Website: macys
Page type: gifting
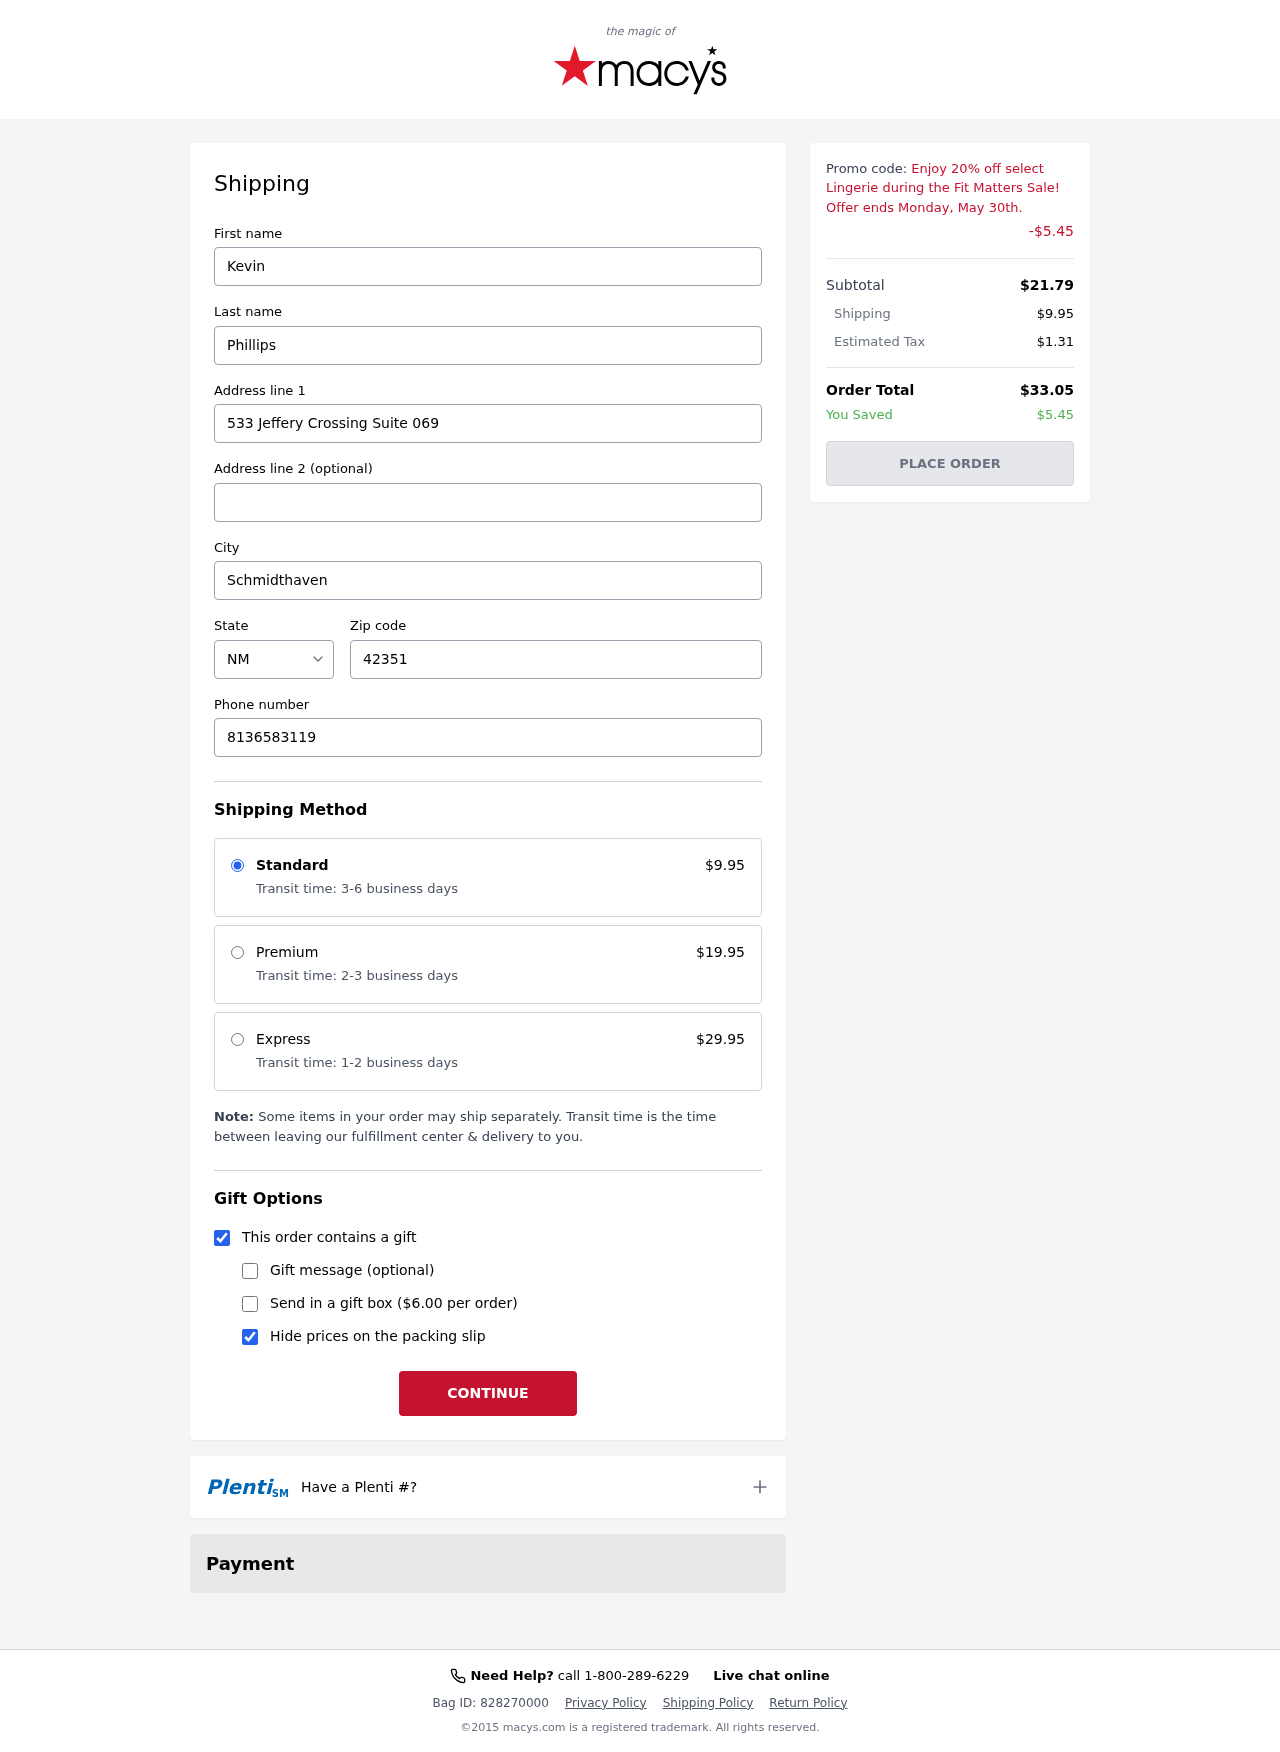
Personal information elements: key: PII_CITY
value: Schmidthaven
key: PII_FIRSTNAME
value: Kevin
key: PII_LASTNAME
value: Phillips
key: PII_PHONE
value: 8136583119
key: PII_POSTCODE
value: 42351
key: PII_STATE_ABBR
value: NM
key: PII_STREET
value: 533 Jeffery Crossing Suite 069
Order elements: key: ORDER_SHIPPING_COST
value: $9.95
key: ORDER_DISCOUNT
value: -$5.45
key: ORDER_SUBTOTAL
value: $21.79
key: ORDER_TAX
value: $1.31
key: ORDER_TOTAL
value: $33.05
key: ORDER_SAVINGS
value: $5.45